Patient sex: F
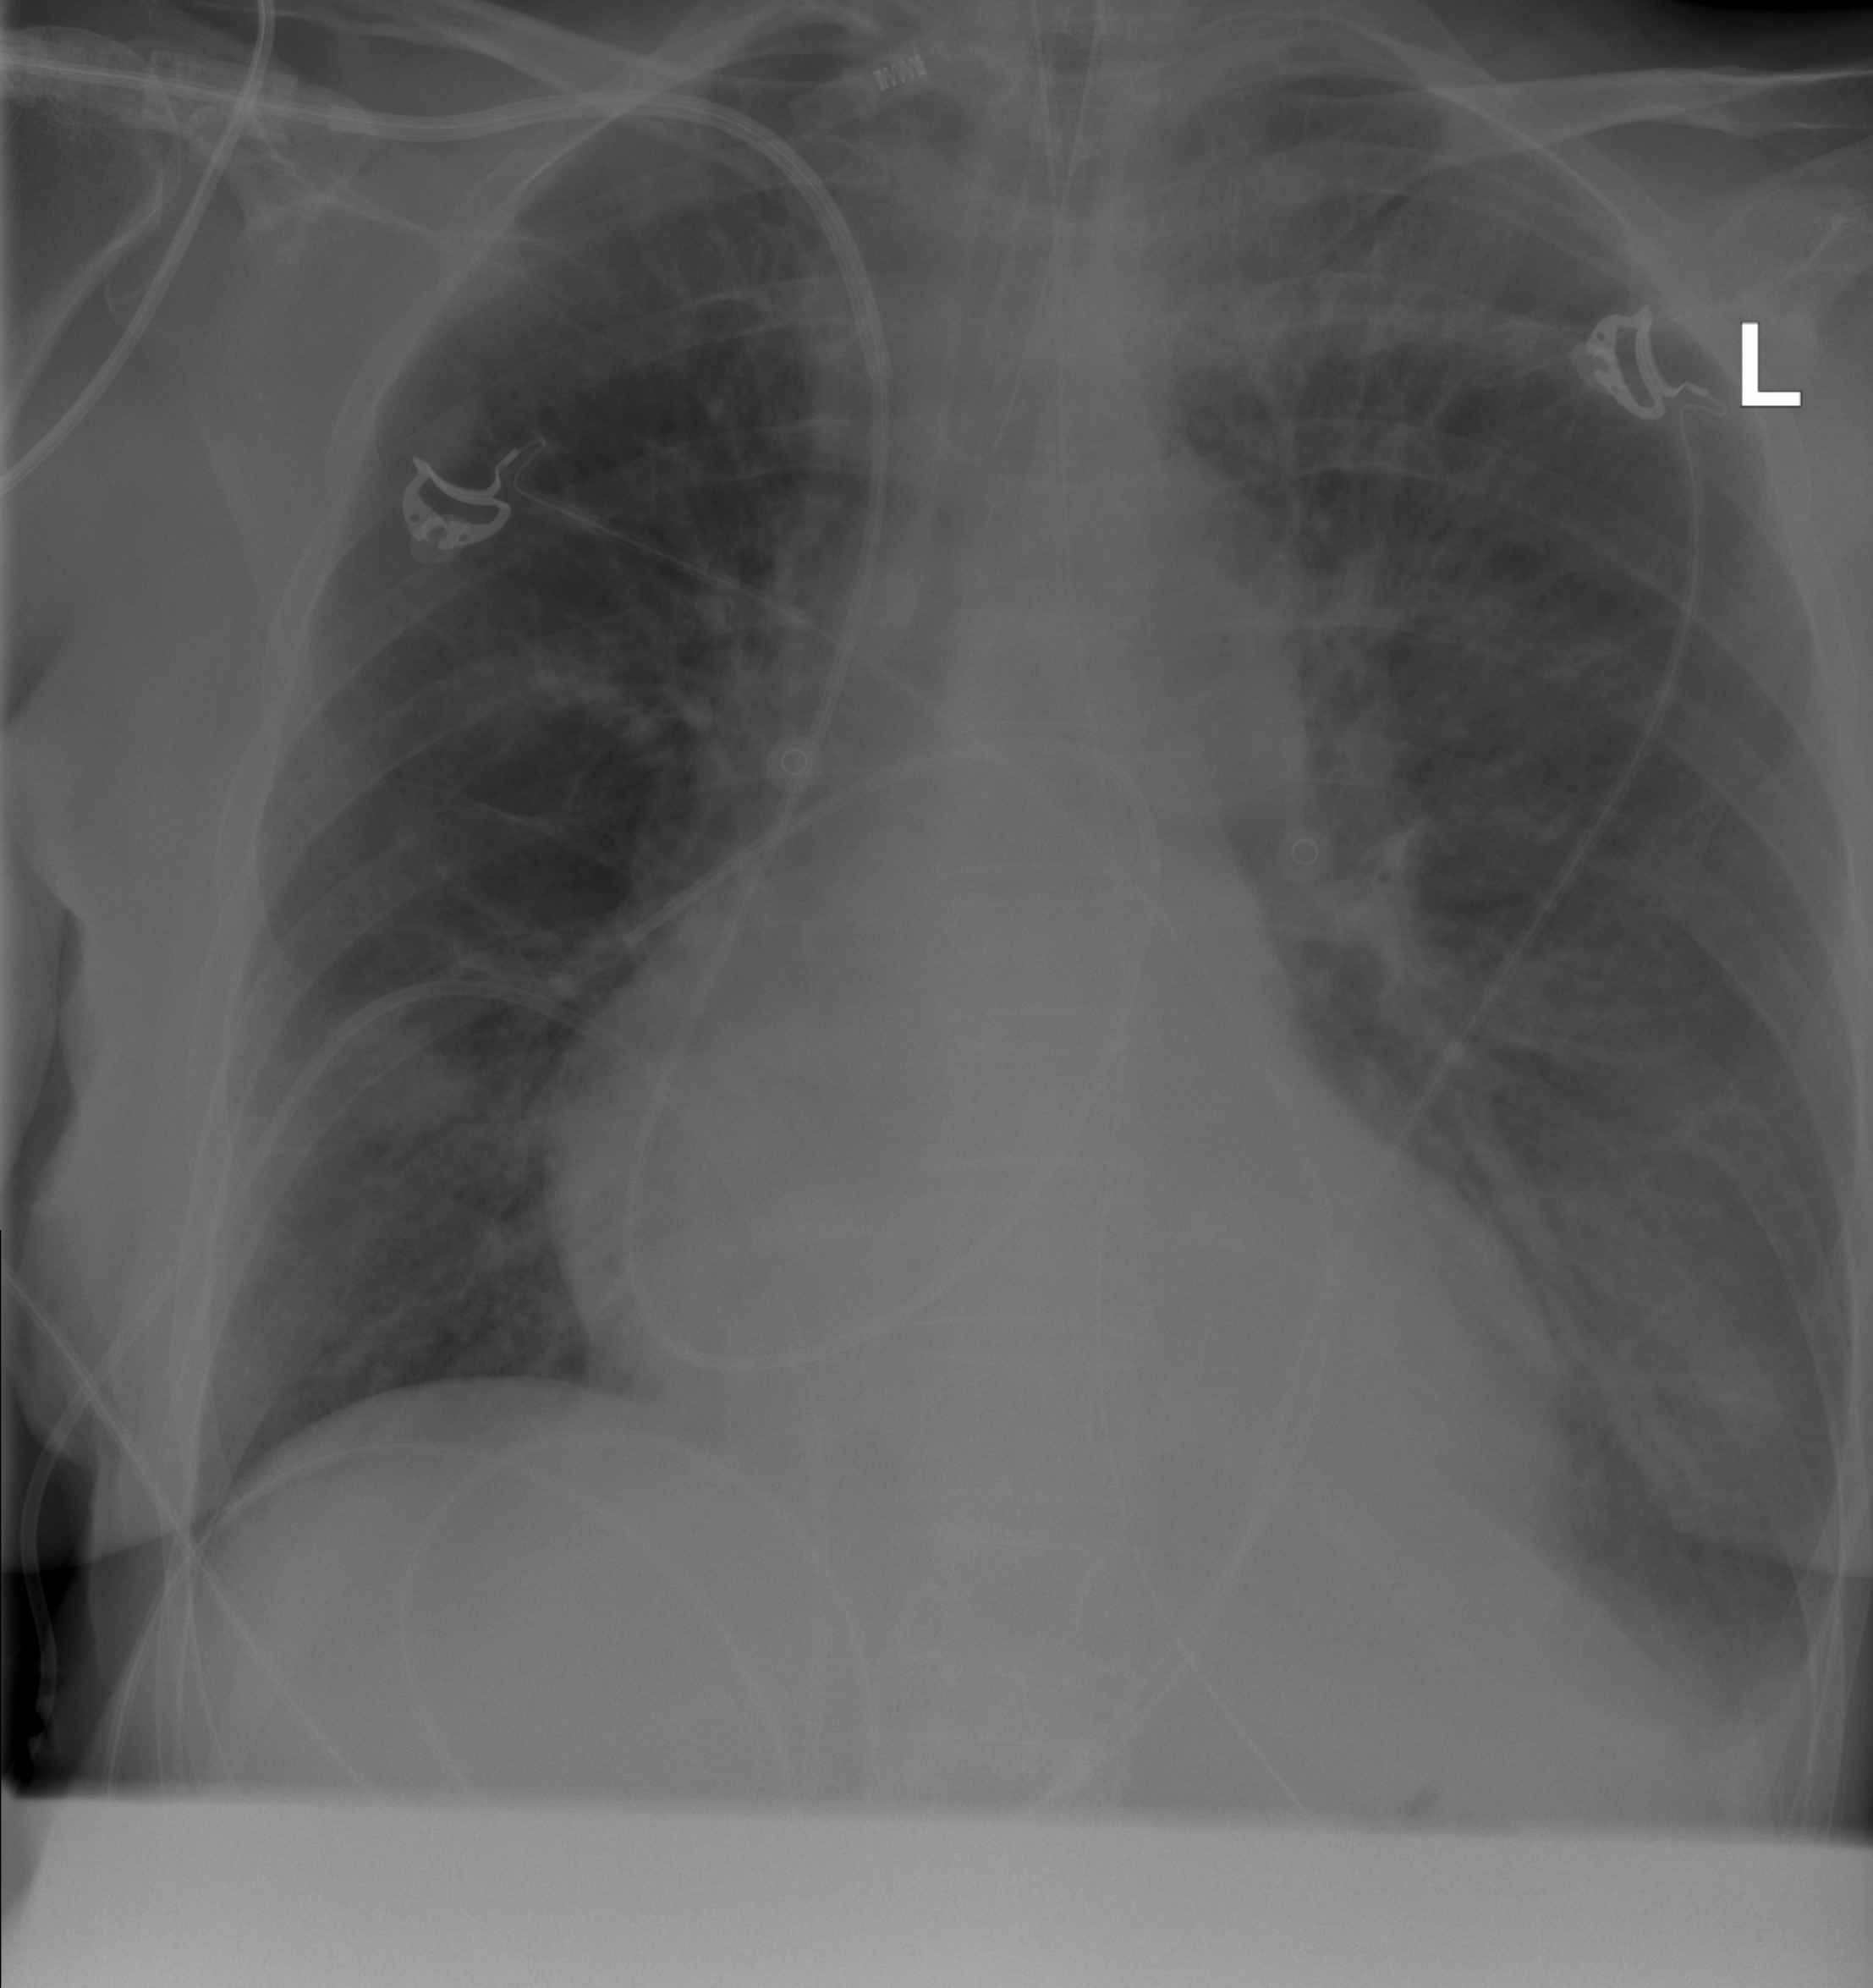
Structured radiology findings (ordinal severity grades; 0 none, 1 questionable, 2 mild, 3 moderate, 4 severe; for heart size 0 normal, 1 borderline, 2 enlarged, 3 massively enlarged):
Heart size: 2
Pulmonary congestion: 0
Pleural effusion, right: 0
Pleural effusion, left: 1
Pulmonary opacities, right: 0
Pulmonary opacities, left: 2
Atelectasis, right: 0
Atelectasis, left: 0